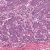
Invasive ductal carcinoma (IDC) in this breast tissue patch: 0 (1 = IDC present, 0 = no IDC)